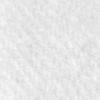
Label: no_change